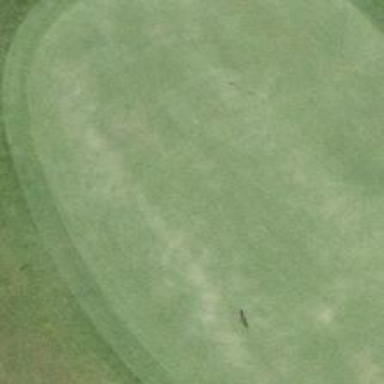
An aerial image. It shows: View of golf hole.